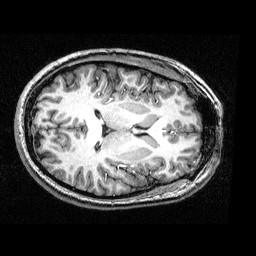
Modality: T1w
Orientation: axial